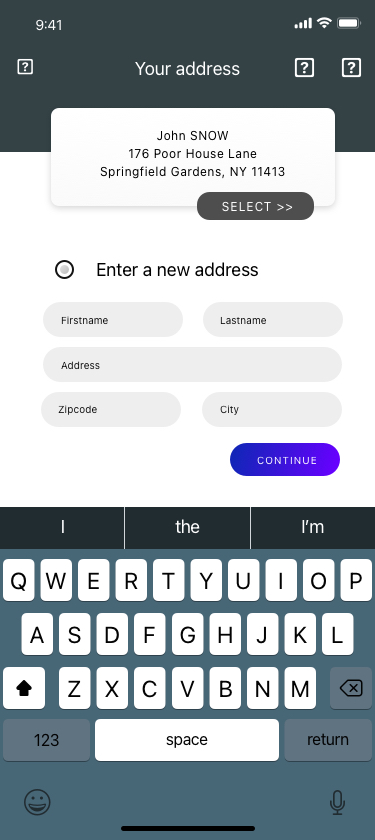
Text in this UI design:
CONTINUE
City
Zipcode
Address
Lastname
Firstname
Enter a new address
SELECT >>
John SNOW
176 Poor House Lane
Springfield Gardens, NY 11413
Your address